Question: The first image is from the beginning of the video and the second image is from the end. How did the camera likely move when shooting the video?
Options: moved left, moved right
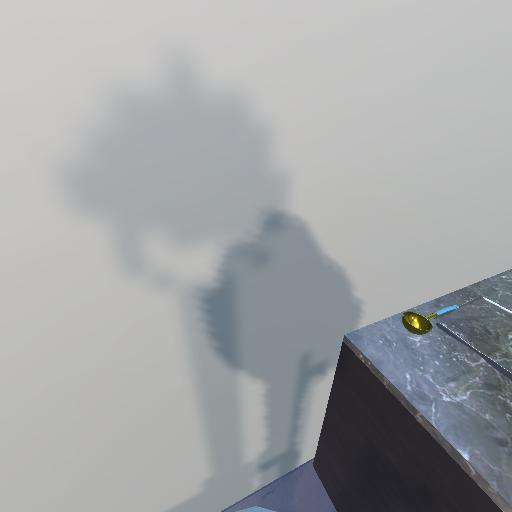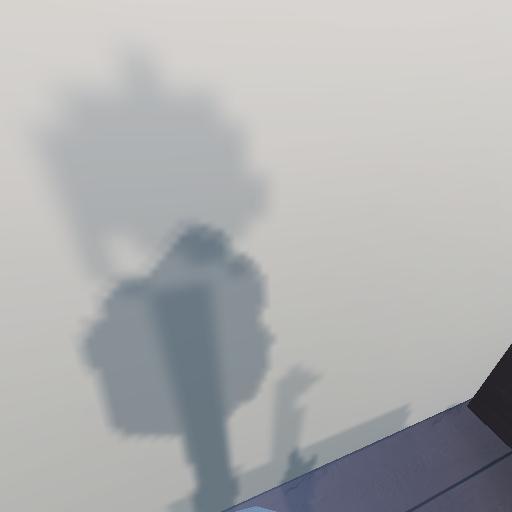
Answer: moved left